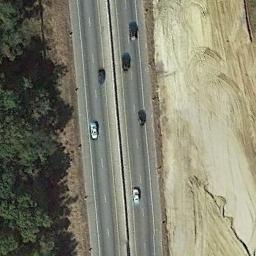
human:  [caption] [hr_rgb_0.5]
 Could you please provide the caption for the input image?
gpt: A straight freeway is between the forest and the wasteland .

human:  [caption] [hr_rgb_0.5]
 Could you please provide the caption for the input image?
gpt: The left side of the highway is sandy .

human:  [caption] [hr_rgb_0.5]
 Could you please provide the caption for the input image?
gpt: One side of the freeway is a large green forest and the other side is yellow bare land  There are many cars on the freeway .

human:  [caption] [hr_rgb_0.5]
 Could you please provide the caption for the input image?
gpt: The freeway is between the grass and some trees with some cars .

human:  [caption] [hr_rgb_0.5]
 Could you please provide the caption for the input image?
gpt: The freeway between brown bare land .